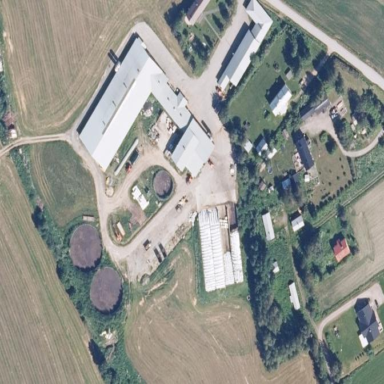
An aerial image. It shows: Farmyard area.